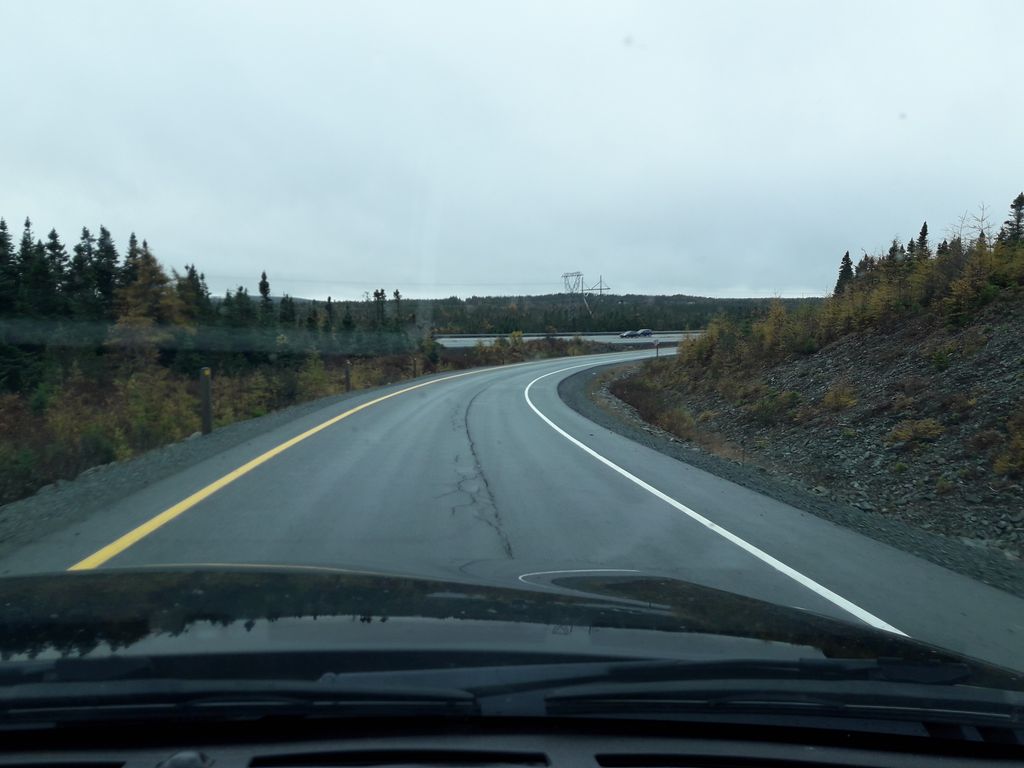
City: st_johns